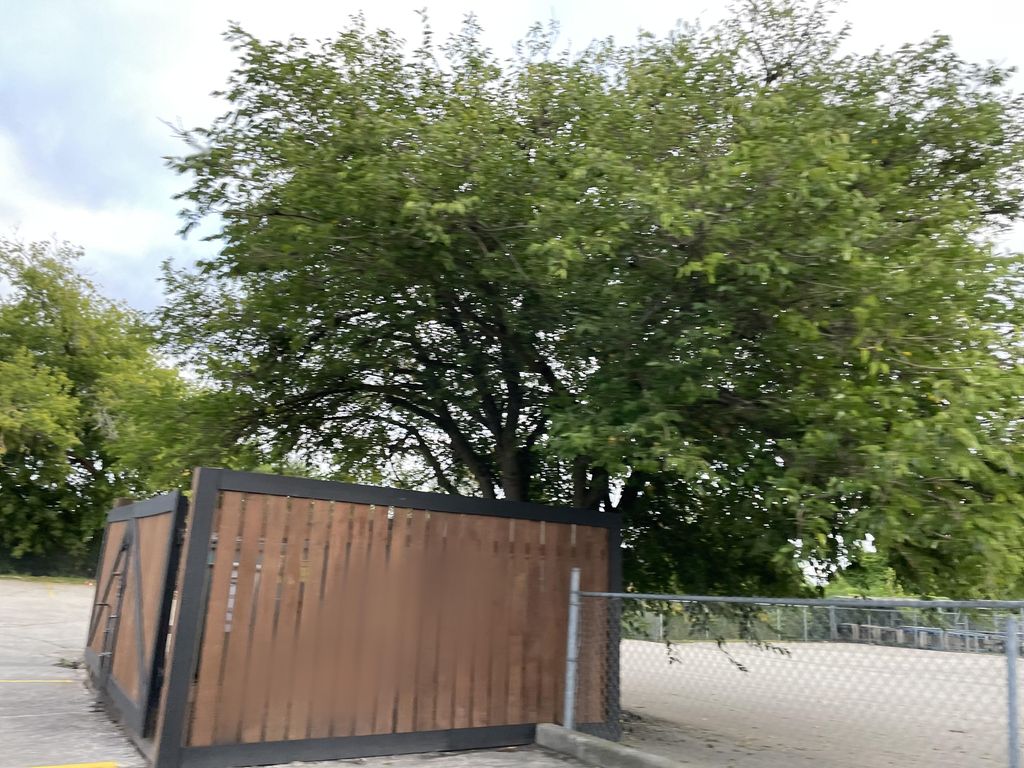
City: kitchener-waterloo